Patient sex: F
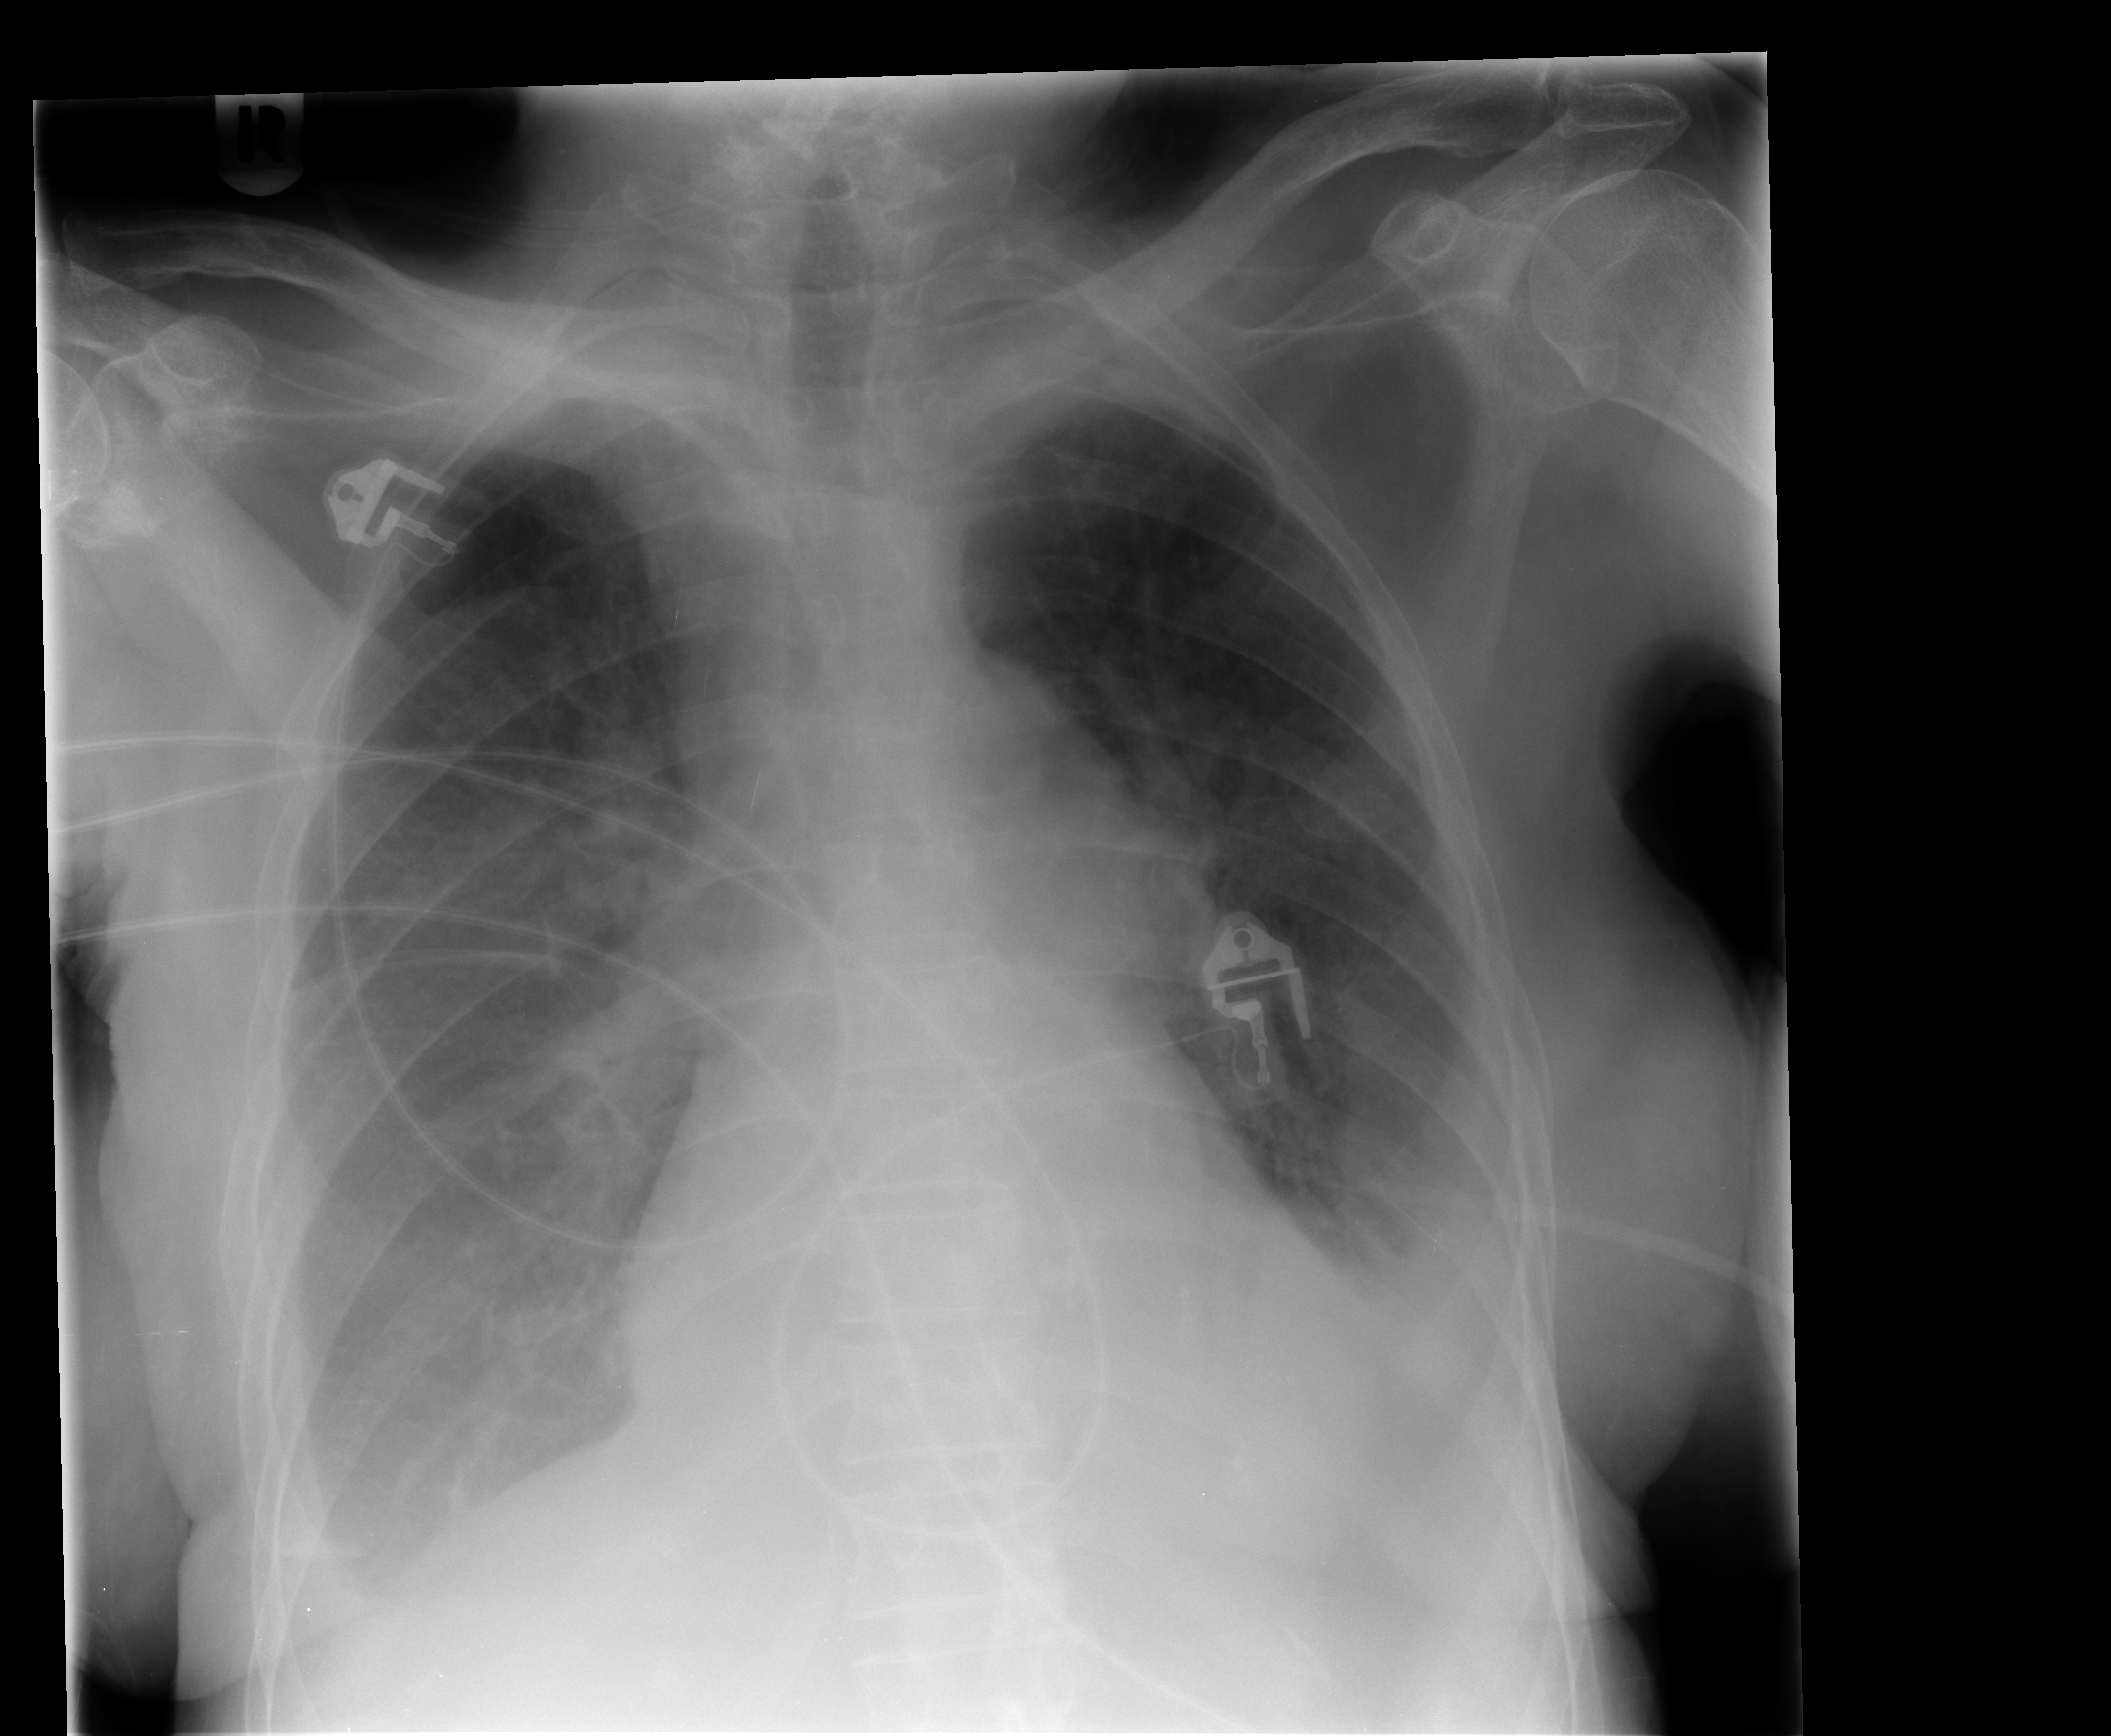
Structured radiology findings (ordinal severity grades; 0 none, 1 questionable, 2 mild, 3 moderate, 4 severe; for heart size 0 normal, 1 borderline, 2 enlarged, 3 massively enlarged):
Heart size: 0
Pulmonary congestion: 2
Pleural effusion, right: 2
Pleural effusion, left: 2
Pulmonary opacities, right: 1
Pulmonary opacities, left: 1
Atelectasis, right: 2
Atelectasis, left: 2